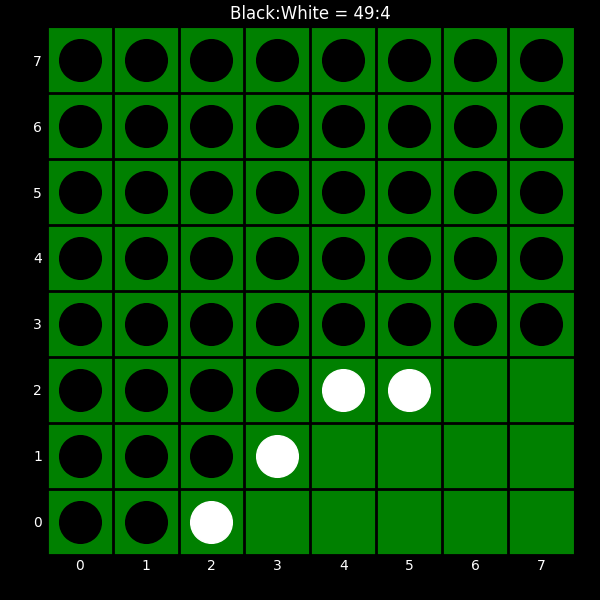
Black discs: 49
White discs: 4